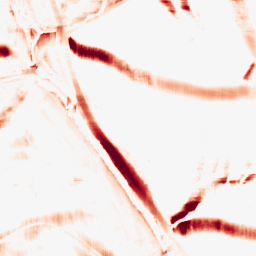
Category: morphological
Decomposition family: rolling_ball
Decomposition parameters: radius: 10
Upsampling method: linear_exact
Upsampling parameters: scale: 2
Upsampling scale: 2